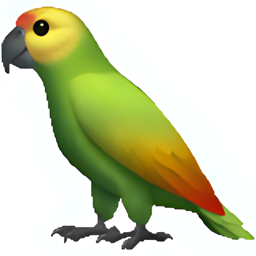
Name: parrot
Emoji: 🦜
Group: Animals & Nature
Sub-group: animal-bird